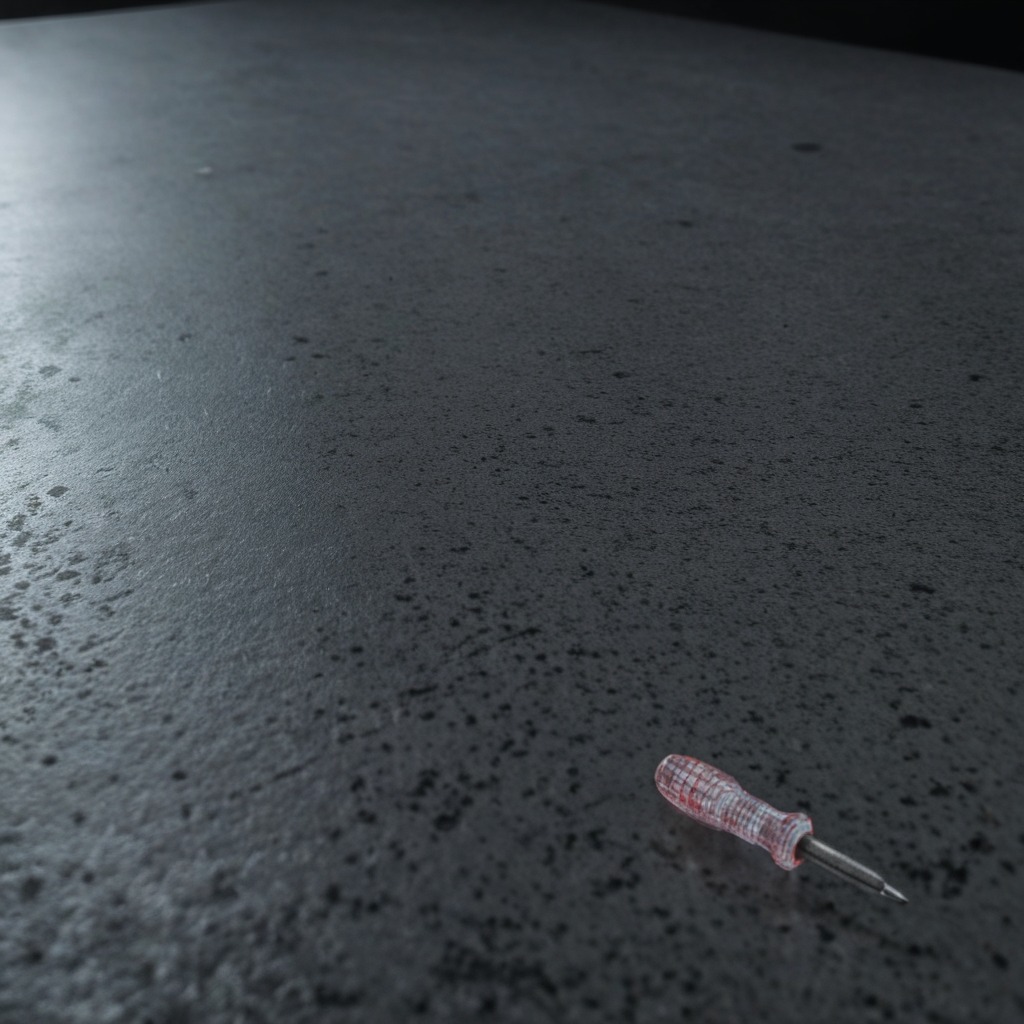
A screwdriver is lying on a clean granite table inside a workshop at night.